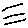
Label: line